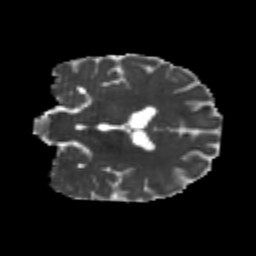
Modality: MD
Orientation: coronal
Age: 24
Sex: male
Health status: healthy
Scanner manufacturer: philips
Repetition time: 7.388 s
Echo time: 0.08599 s